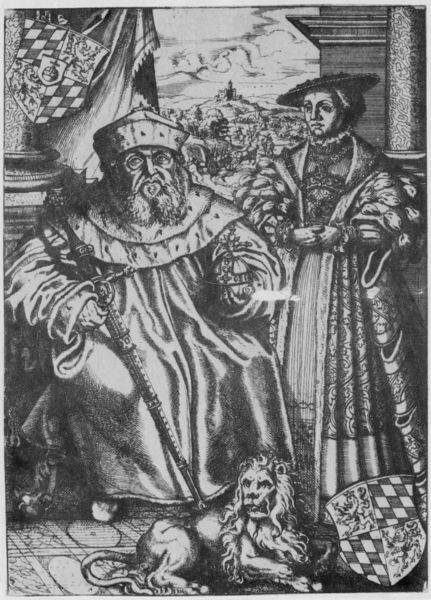
Titel: Bildnis des Otto Heinrich
Künstler: Jost Amman
Institution: (Seriendruck)
Schlagwörter: berg, himmel, mann, schatten, umhang, weiß, wolken, bäume, landschaft, menschen, sitzen, stadt, fenster, frau, grau, hintergrund, holz, hut, kariert, kleid, nase, pfeiler, raum, schwarz, säule, säulen, zimmer, ausblick, blick, dame, schloss, tier, wolke, muster, rock, alt, bart, architektur, augen, blicke, falten, hermelin, pelz, stehen, vollbart, bild, bildnis, gesten, herr, hände, innenraum, portrait, porträt, vorhang, hügel, kirche, mantel, adel, gewänder, paar, krone, lippen, poträt, mähne, schwanz, apfel, aussicht, taille, holzschnitt, liegen, venedig, zwei, fußboden, mieder, stab, grafik, graphik, bischof, kaiser, könig, thron, dick, symmetrie, bretter, faltenwurf, wei, doppelportrait, doppelporträt, schild, burg, bayern, druck, stich, fliesen, schwarzweiß, schwert, waffe, herrscher, kardinal, nerz, brokat, wappen, rauten, gut, mittelalter, königin, löwe, basis, säulenbasis, prunk, kupferstich, druch, kaiserin, herscher, insignien, ludwig, ornat, zepter, szepter, fesnter, max, maximilian, proportion, berater, pelzbesatz, alexander, bärtiger mann, seriendruck, reichsapfel, wappentier, amtsapfel, hermelinkragen, en, bistum, wappen schwert, königtum